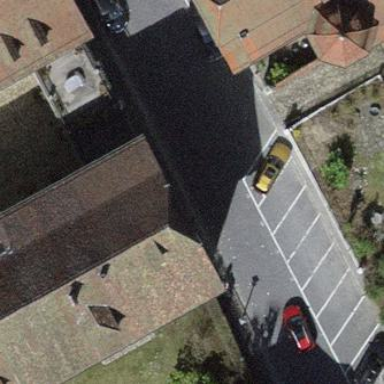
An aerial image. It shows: Street-side parking area with diagonal orientation.